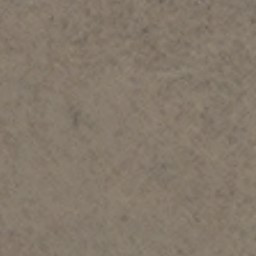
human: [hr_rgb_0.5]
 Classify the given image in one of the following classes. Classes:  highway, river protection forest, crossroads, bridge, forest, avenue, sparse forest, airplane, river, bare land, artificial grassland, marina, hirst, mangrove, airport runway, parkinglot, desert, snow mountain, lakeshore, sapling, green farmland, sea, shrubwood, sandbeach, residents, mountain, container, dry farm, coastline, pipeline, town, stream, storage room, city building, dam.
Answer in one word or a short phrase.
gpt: bare land